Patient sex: F
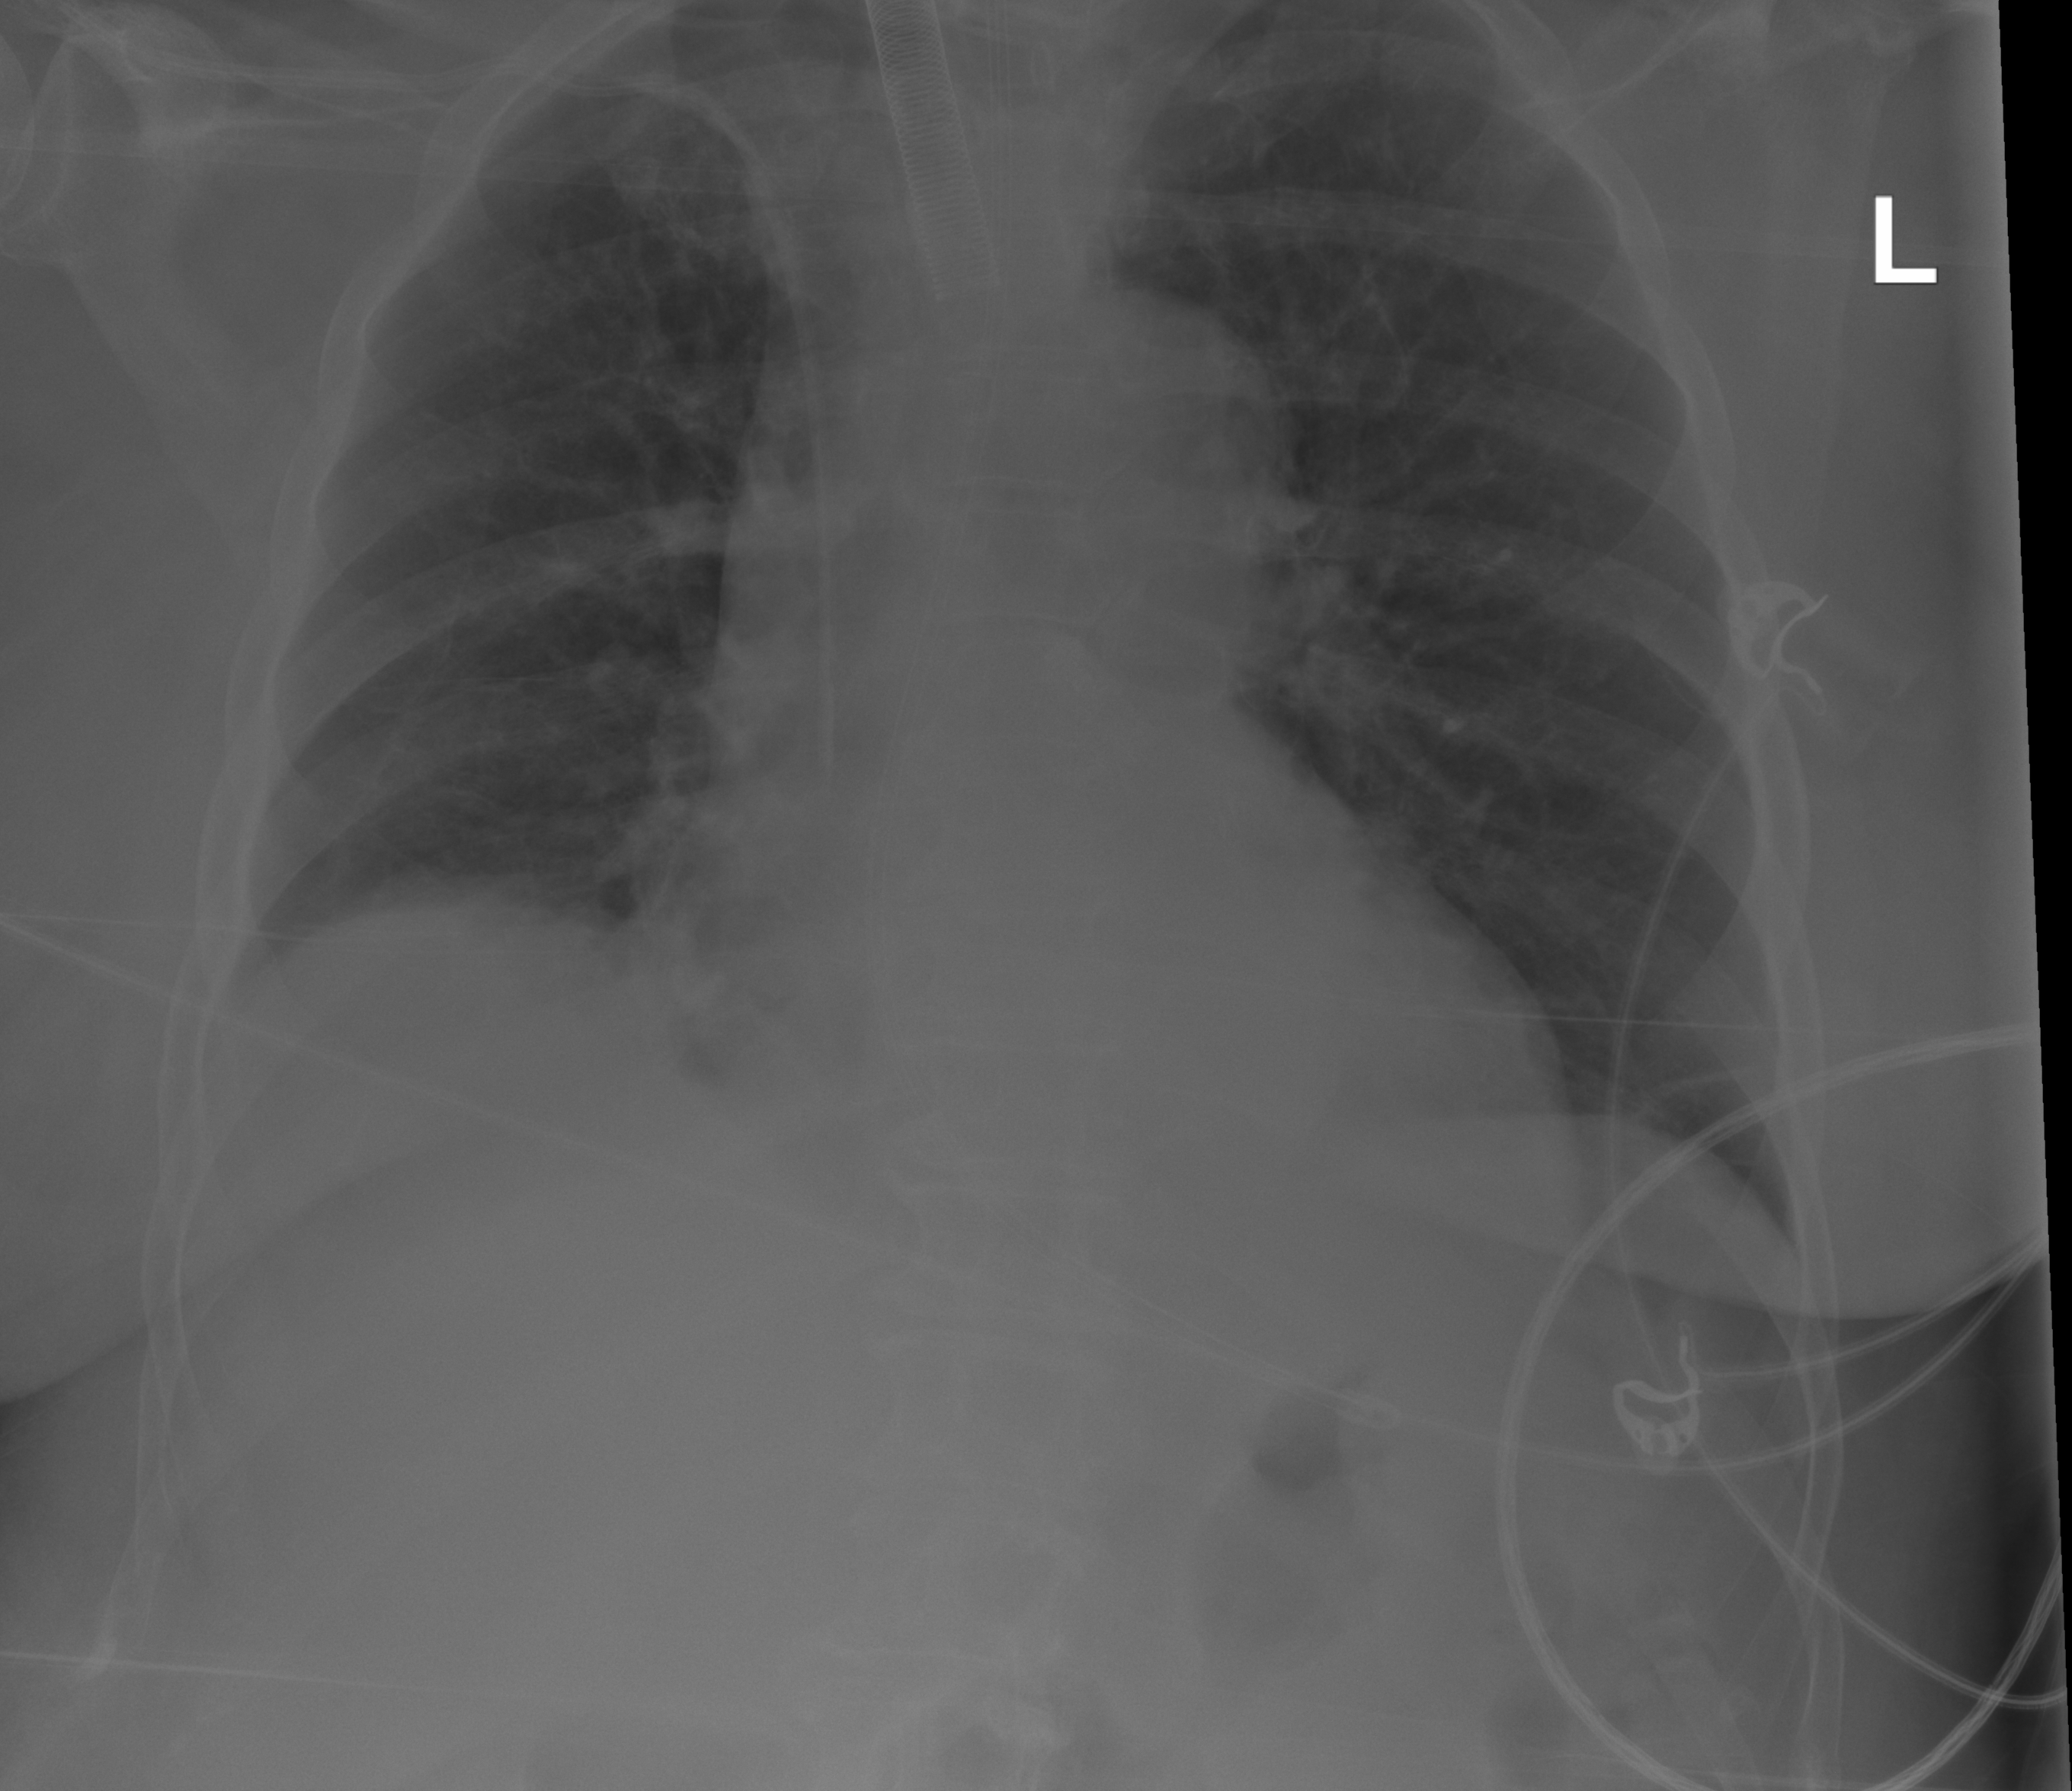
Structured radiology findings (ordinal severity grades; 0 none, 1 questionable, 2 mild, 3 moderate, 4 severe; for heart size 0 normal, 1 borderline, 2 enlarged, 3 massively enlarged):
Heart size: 2
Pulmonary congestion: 0
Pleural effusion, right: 1
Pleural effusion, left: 1
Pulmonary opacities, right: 0
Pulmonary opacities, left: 0
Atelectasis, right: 0
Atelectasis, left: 2